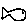
Label: fish